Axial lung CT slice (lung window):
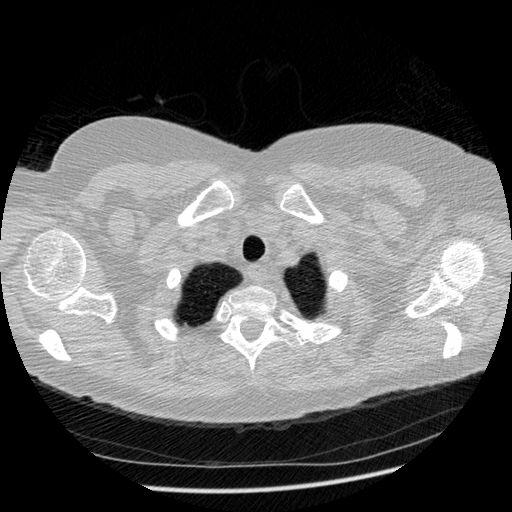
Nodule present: no